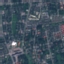
Land use / land cover class: Residential